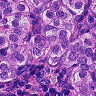
Metastatic tissue present: yes